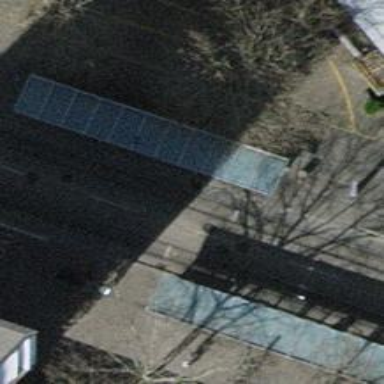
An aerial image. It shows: Shelter for public transport.